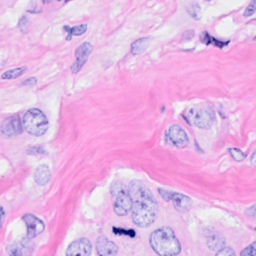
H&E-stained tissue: Breast